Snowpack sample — Loveland Pass, Silver Plume, Colorado, USA (12/14/25, 10:50 AM MST)
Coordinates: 39.664, -105.882
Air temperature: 36 °F
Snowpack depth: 67 cm
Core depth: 10 cm
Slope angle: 6°, slope face: 326°
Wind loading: low
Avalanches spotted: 0
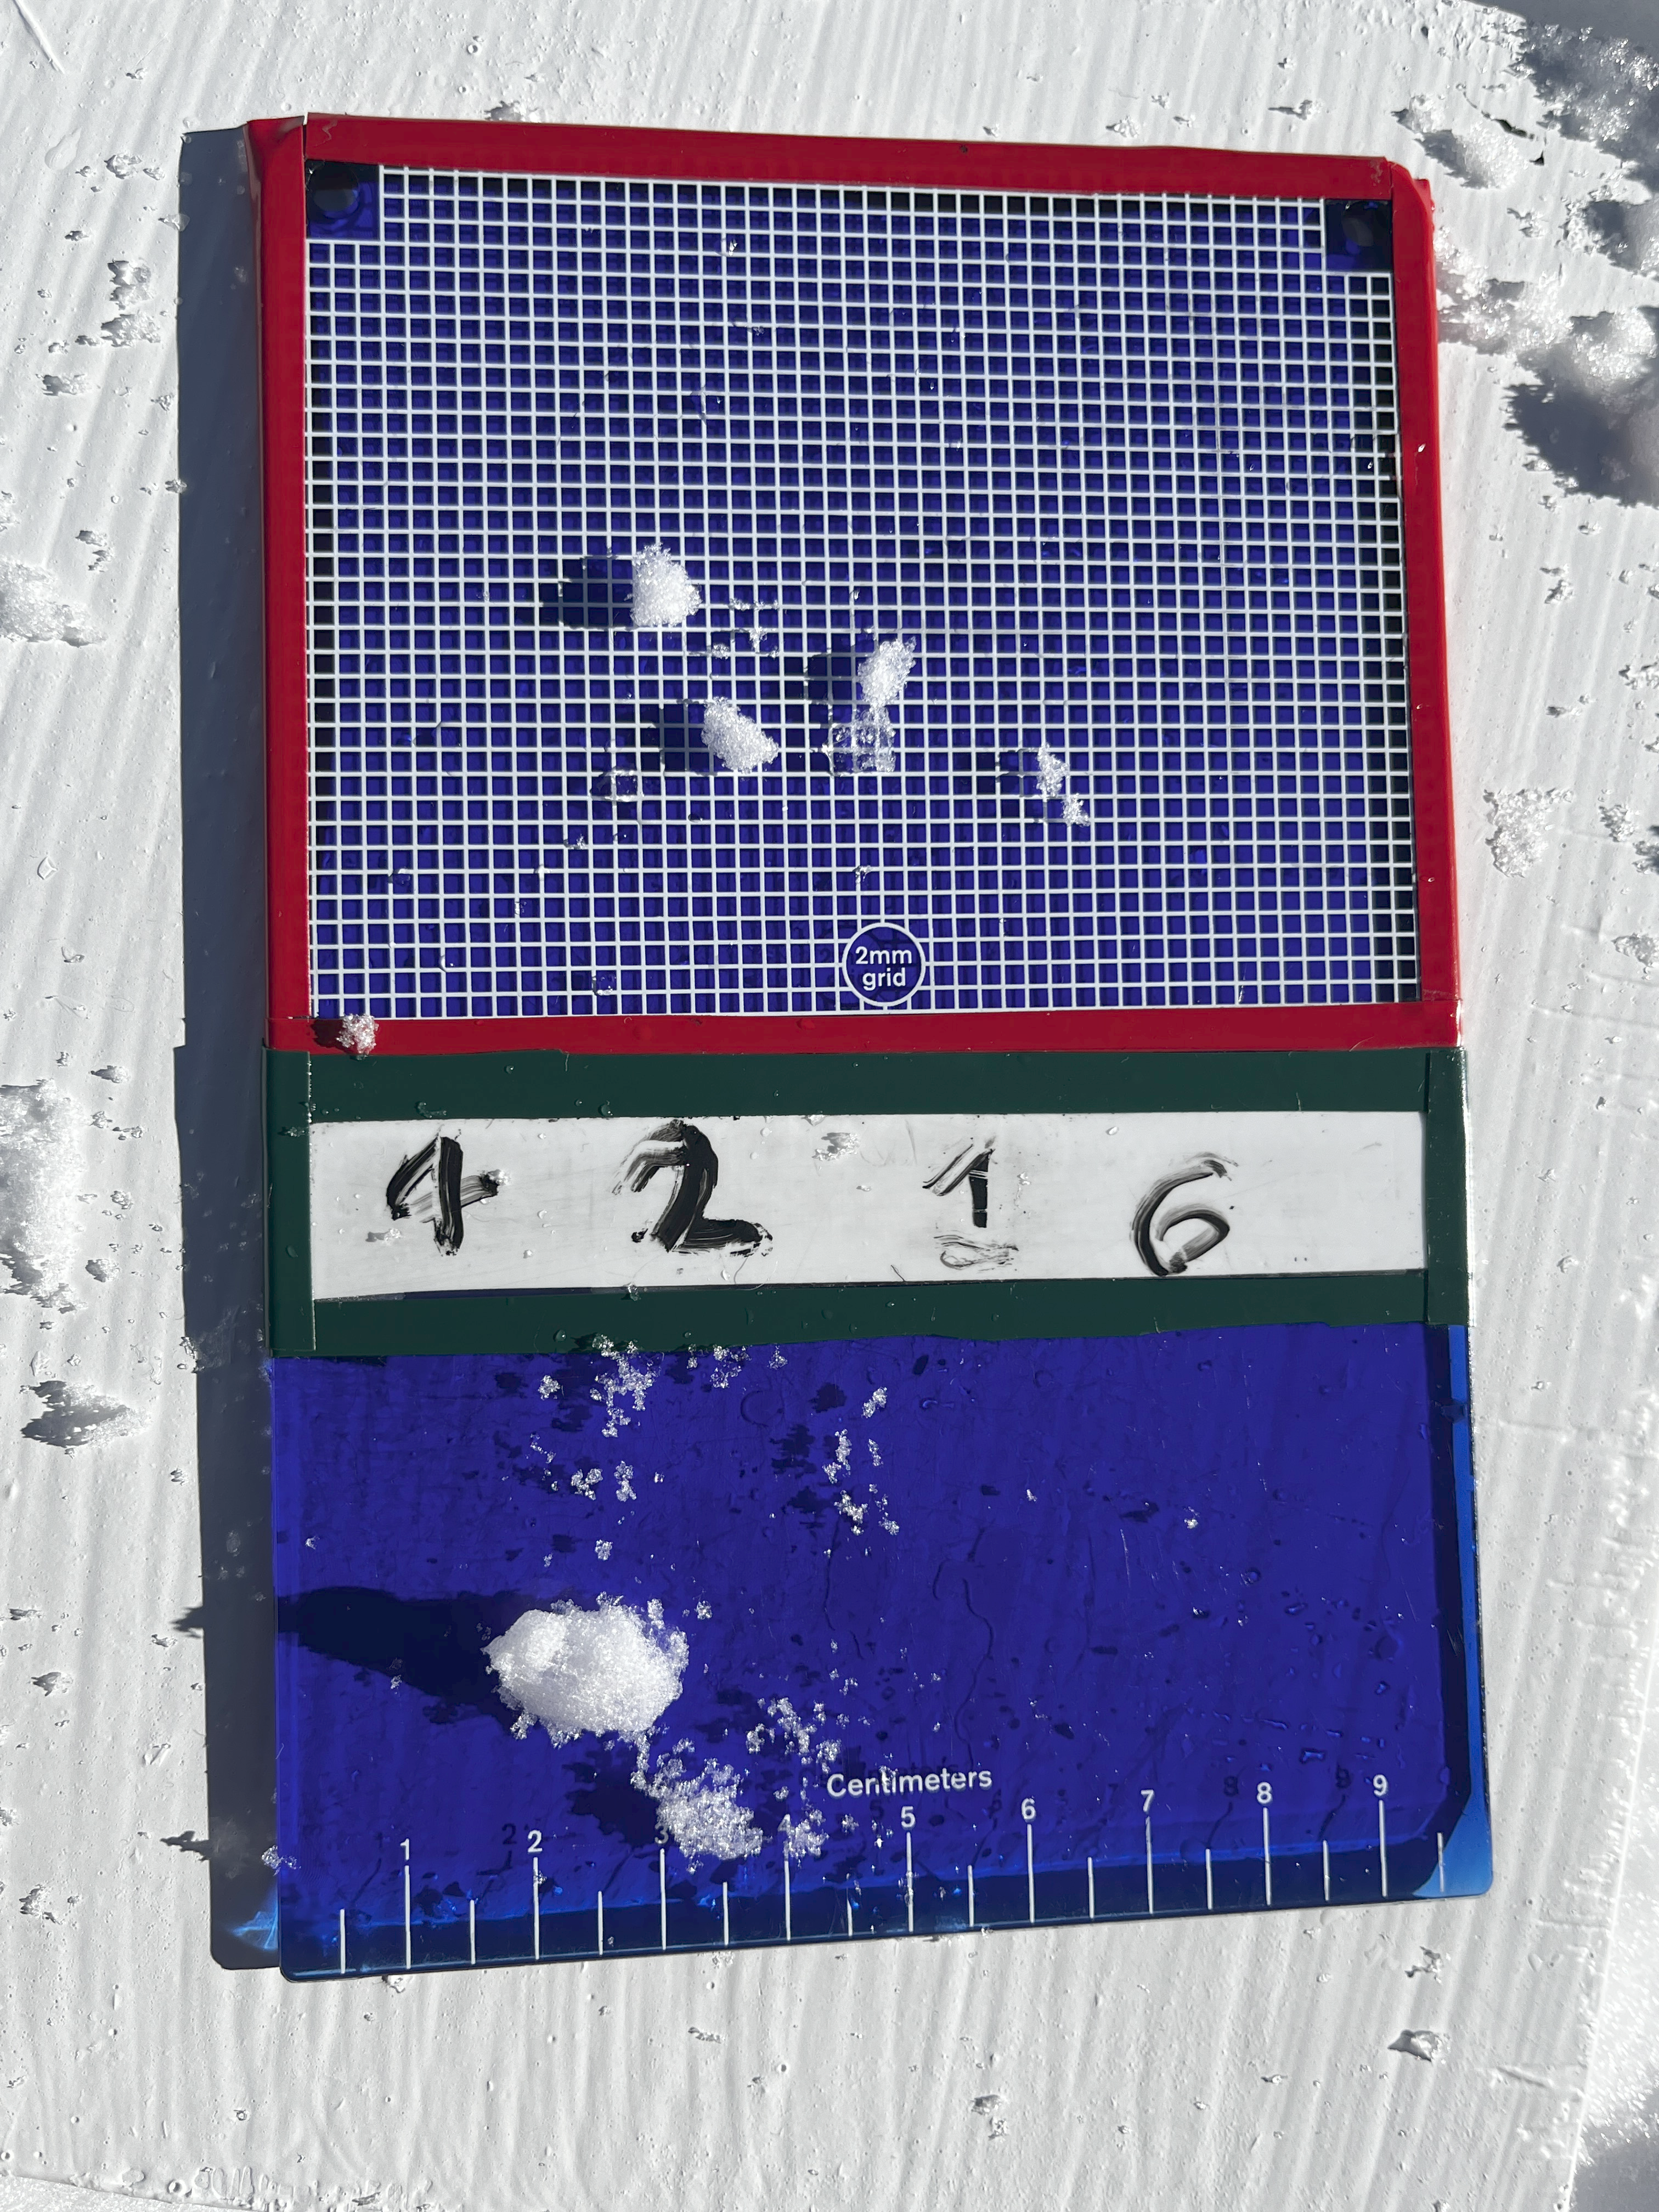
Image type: crystal_card
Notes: No avalanches spotted, very late start to the season with minimal snowpack